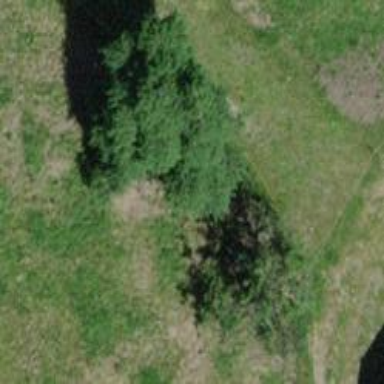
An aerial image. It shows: Broadleaved tree in natural setting.